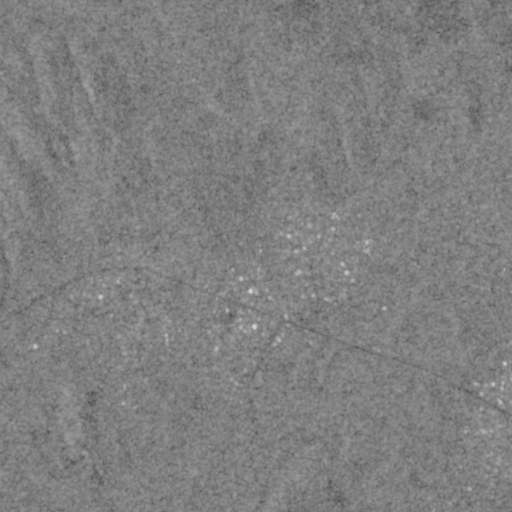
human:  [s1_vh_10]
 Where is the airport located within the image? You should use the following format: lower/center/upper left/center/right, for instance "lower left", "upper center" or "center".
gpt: The airport is located in the lower left of the image.
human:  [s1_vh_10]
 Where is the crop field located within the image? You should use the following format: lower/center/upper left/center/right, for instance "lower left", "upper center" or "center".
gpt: The crop field is located in the center left of the image.
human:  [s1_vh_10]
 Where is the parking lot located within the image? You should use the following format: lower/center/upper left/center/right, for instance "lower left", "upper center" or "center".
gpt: The parking lot is located in the center left of the image.
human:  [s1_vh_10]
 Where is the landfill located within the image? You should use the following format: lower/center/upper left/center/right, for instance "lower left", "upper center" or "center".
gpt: There is no landfill in the image.

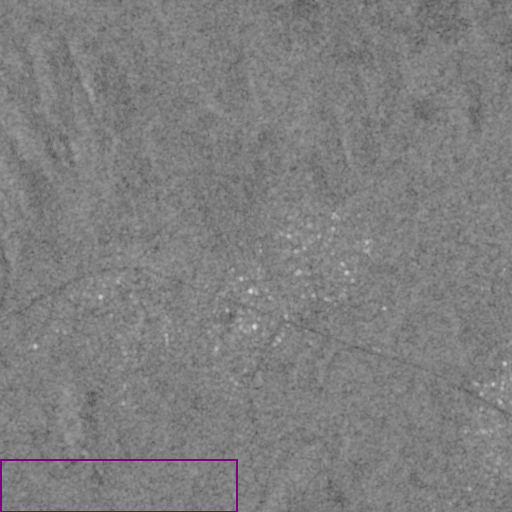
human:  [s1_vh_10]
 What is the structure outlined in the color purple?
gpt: The structure outlined in purple is an airport.
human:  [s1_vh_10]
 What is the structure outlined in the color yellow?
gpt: There is no yellow outline.